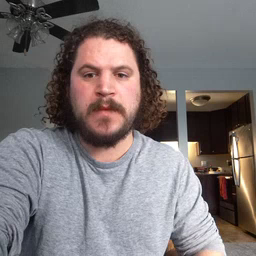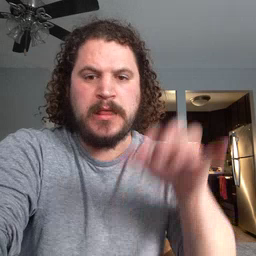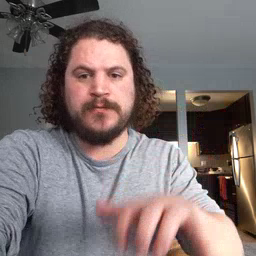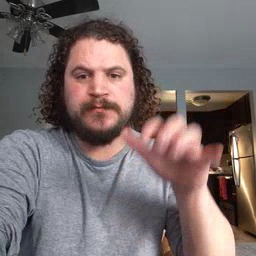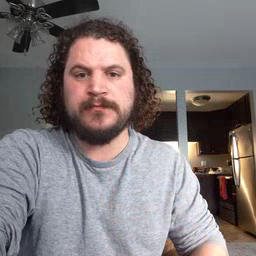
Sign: alligator